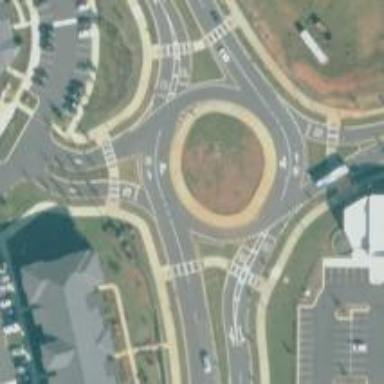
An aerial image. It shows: Tertiary road with asphalt surface leading to roundabout.